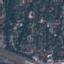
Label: Residential